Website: macys
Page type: store-pickup
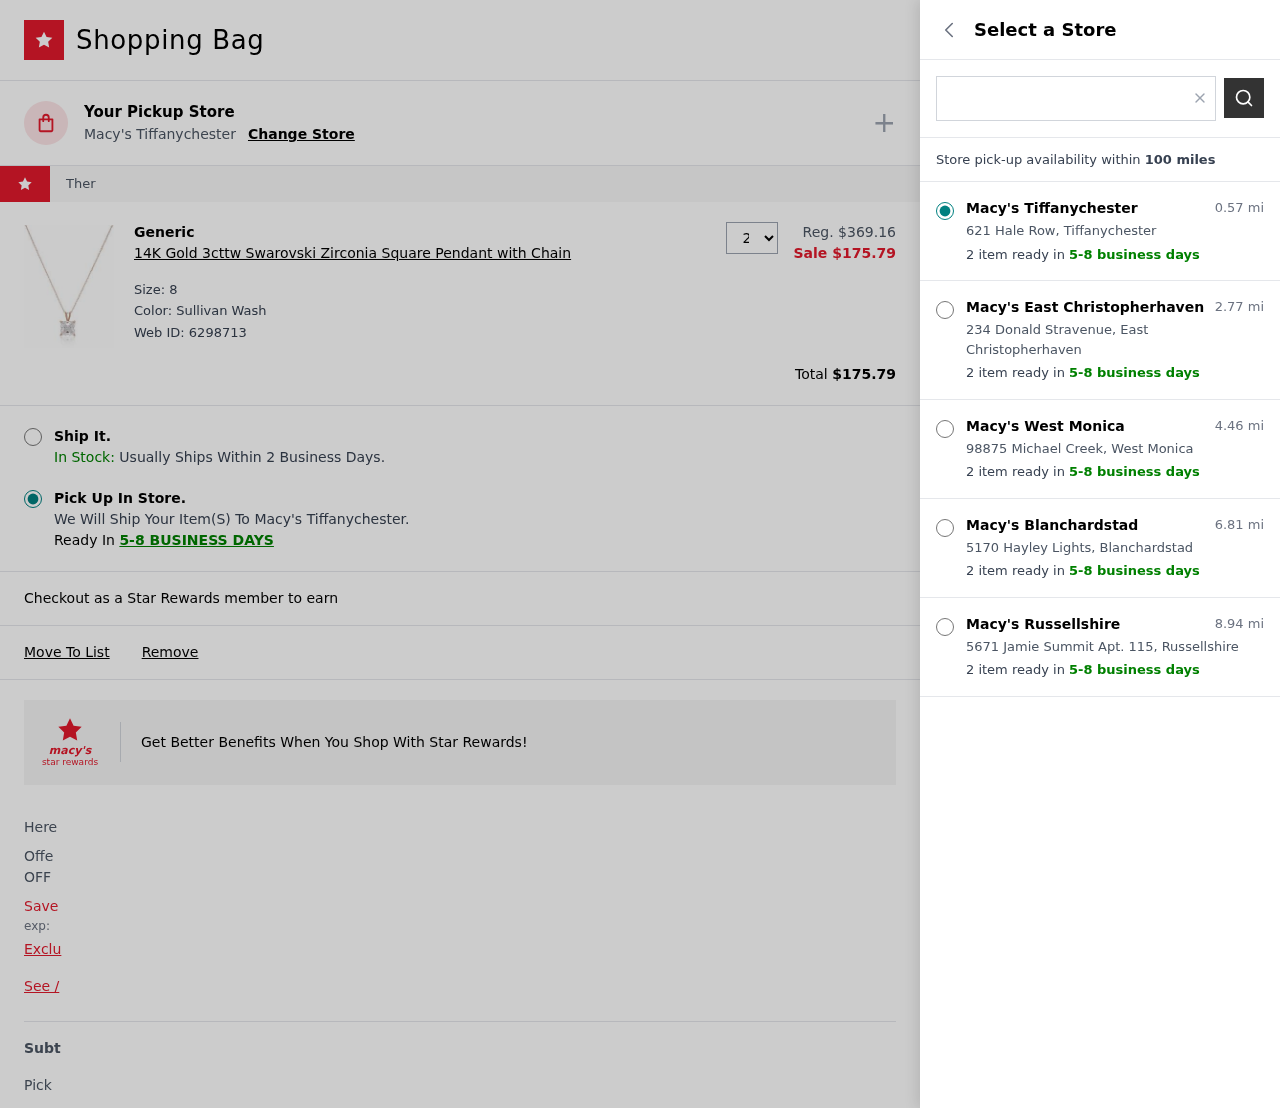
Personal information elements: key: PII_LOCATION1_CITY
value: Tiffanychester
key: PII_LOCATION1_STREET
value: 621 Hale Row
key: PII_LOCATION2_CITY
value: East Christopherhaven
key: PII_LOCATION2_STREET
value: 234 Donald Stravenue
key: PII_LOCATION3_CITY
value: West Monica
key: PII_LOCATION3_STREET
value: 98875 Michael Creek
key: PII_LOCATION4_CITY
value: Blanchardstad
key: PII_LOCATION4_STREET
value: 5170 Hayley Lights
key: PII_LOCATION5_CITY
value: Russellshire
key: PII_LOCATION5_STREET
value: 5671 Jamie Summit Apt. 115
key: PII_POSTCODE
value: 95723
Product elements: key: PRODUCT1_BRAND
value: Generic
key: PRODUCT1_NAME
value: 14K Gold 3cttw Swarovski Zirconia Square Pendant with Chain
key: PRODUCT1_PRICE
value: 175.79
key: PRODUCT1_QUANTITY
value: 2
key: PRODUCT1_ORIGINAL_PRICE
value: $369.16
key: PRODUCT1_WEB_ID
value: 6298713
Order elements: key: ORDER_TOTAL
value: $175.79
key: ORDER_DELIVERY_DATE
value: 5-8 business days
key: ORDER_DELIVERY_DATE
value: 5-8 BUSINESS DAYS
Search elements: key: SEARCH_LOCATION
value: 95723